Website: home-depot
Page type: payment
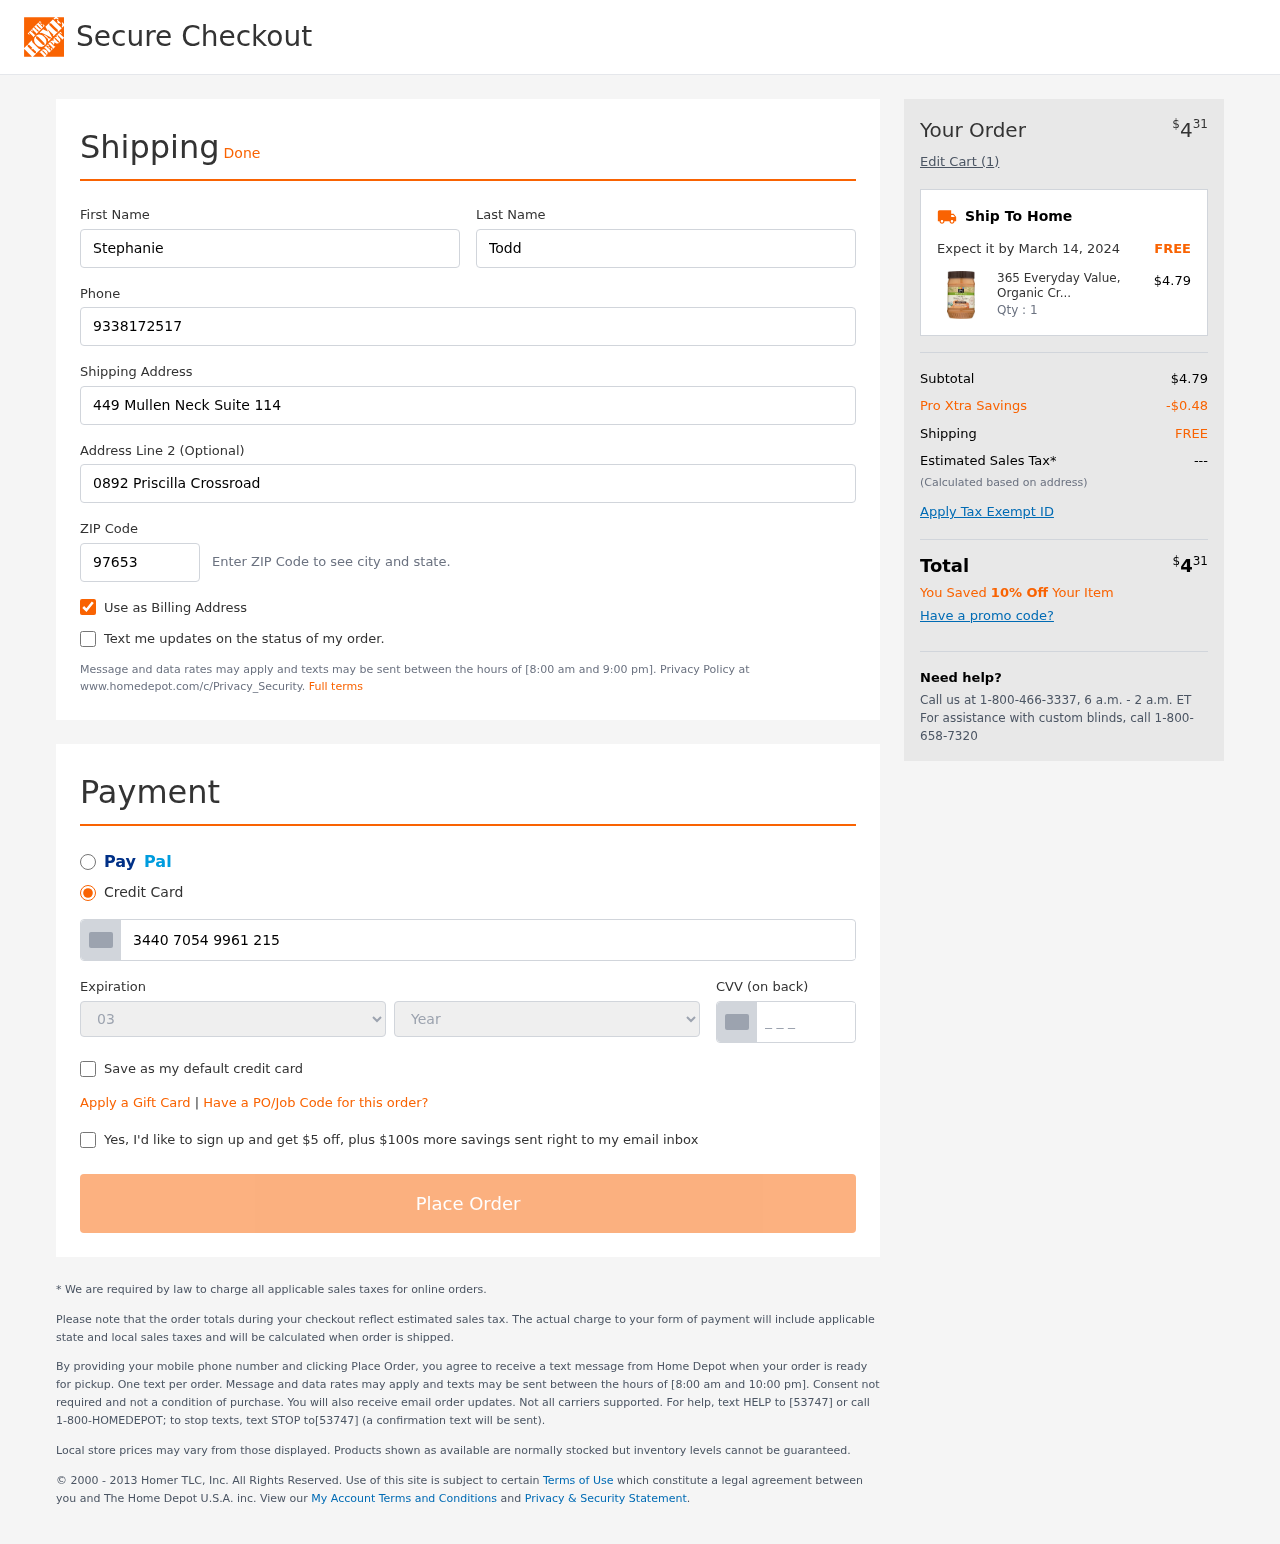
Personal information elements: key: PII_CARD_CVV
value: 0898
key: PII_CARD_EXPIRY_MONTH
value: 03
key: PII_CARD_EXPIRY_YEAR
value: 28
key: PII_CARD_NUMBER
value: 3440 7054 9961 215
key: PII_FIRSTNAME
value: Stephanie
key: PII_LASTNAME
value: Todd
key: PII_PHONE
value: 9338172517
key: PII_POSTCODE
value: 97653
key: PII_STREET
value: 449 Mullen Neck Suite 114
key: PII_STREET2
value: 0892 Priscilla Crossroad
Product elements: key: PRODUCT1_NAME
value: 365 Everyday Value, Organic Creamy Peanut Butter, Unsweetened, 16 oz
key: PRODUCT1_PRICE
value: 4.79
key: PRODUCT1_QUANTITY
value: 1
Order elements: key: ORDER_TOTAL
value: $431
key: ORDER_NUM_ITEMS
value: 1
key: ORDER_DELIVERY_DATE
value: March 14, 2024
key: ORDER_SUBTOTAL
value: $4.79
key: ORDER_DISCOUNT
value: -$0.48
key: ORDER_SHIPPING_COST
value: FREE